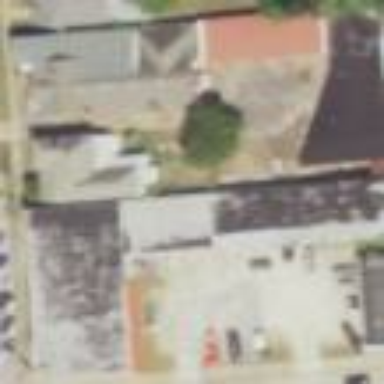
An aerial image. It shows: Building.